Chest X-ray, AP view. Patient: 6 years old, sex M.
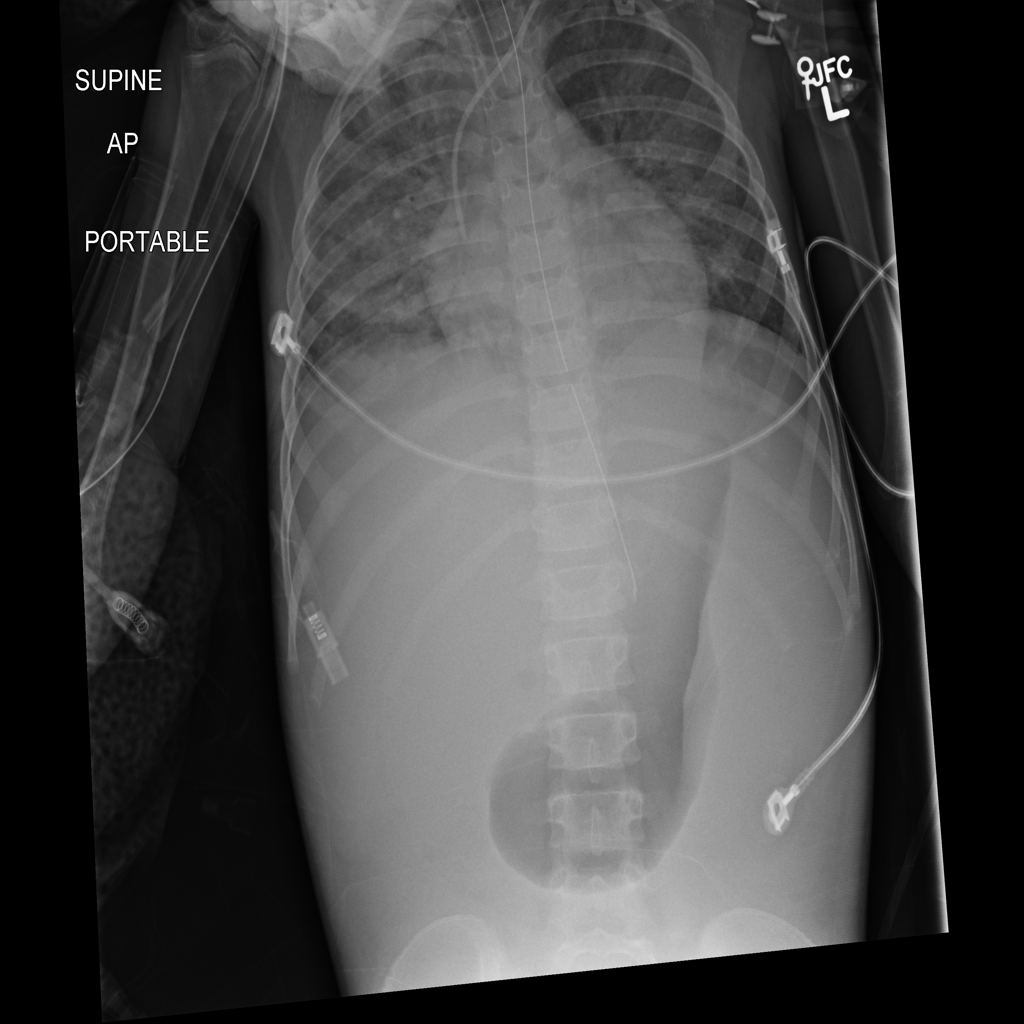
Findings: No Finding